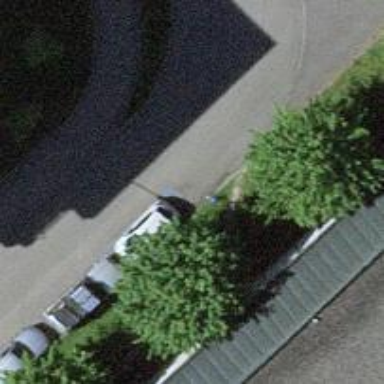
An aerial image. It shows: Residential road with asphalt surface.